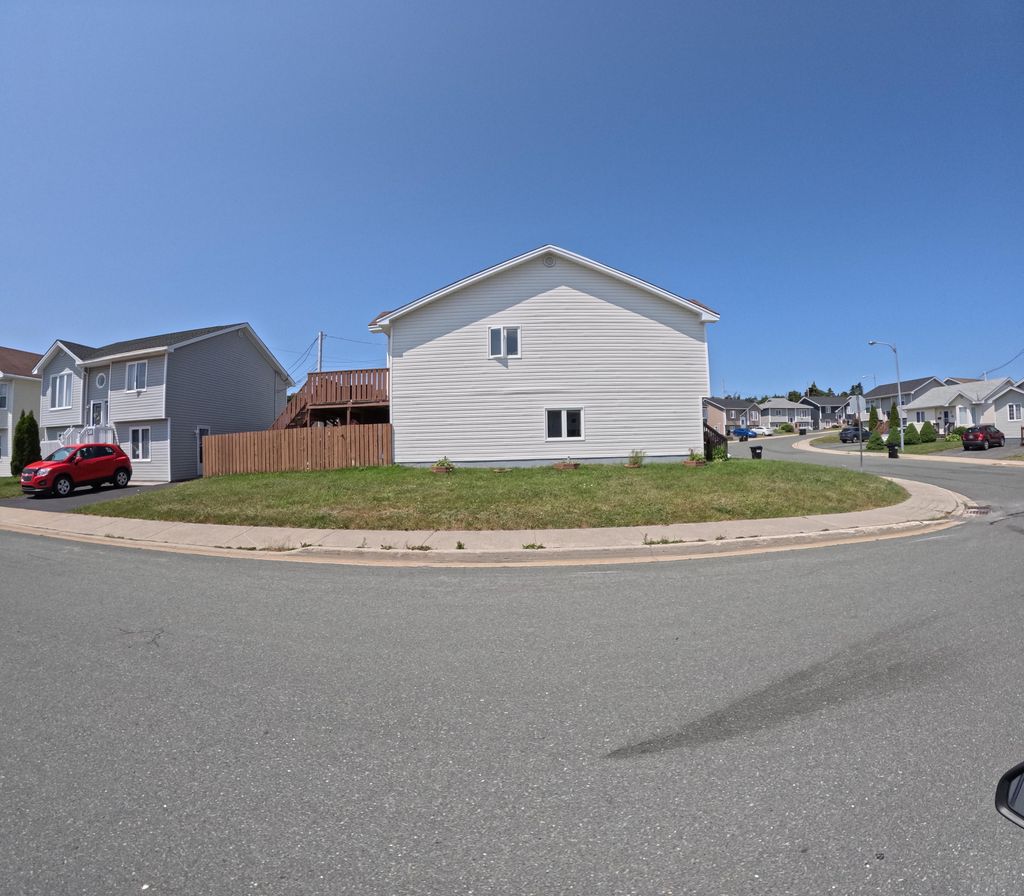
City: st_johns